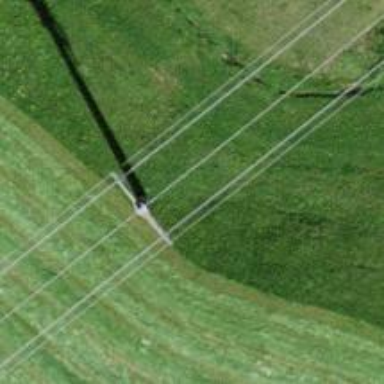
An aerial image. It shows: Concrete power pole.